Question: I am trying to select the cells that contain strings "NNN", "MG","FS","N","IG" etc. in Row 7 and Shift those cells down.
I got an error, also I didn't get the idea how to use multiple criteria ("NNN","MG","FS") for selection.

'''
Sub select_text_and_shiftdown()
Dim r As Range, v As Variant
Dim w1 As Worksheet
Set w1 = Sheets("Input")
w1.Activate
For Each r In Intersect(Range("7:7"), ActiveSheet.UsedRange)
v = r.Value
If InStr(v, "NNN") > 0 Then
r.Application.Selection.inset shift = xlDown
End If
Next r
End Sub
'''
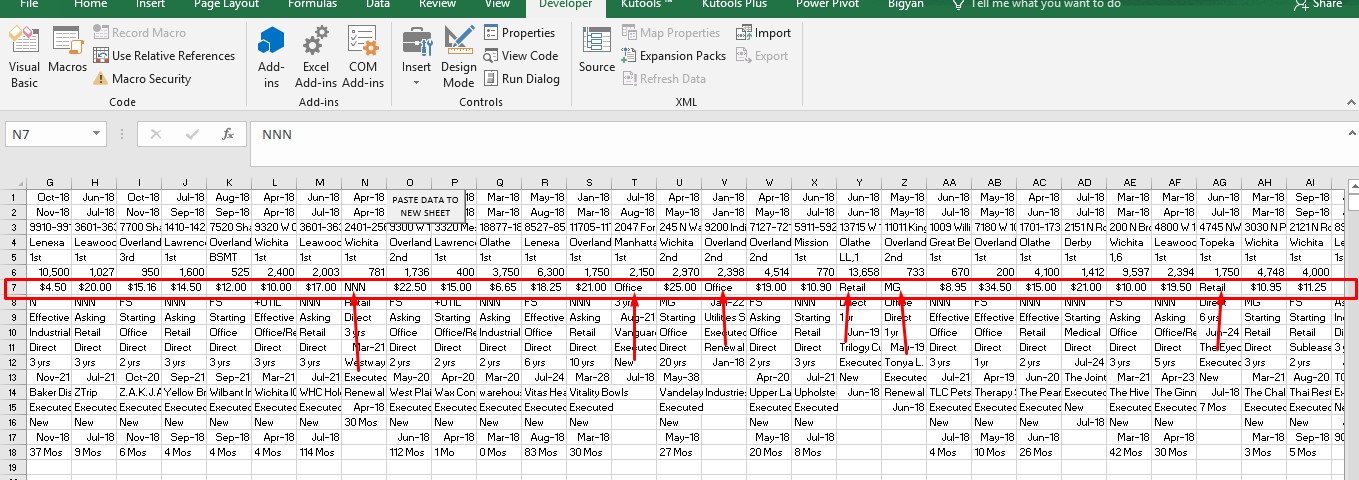
Answer: Welcome to SO. May try
'''
Sub select_text_and_shiftdown()
Dim r As Range, v As Variant
Dim w1 As Worksheet
Dim Chk As Variant
Dim i As Integer
Chk = Array("NNN", "MG", "FS", "N", "IG")
Set w1 = Sheets("Input")
w1.Activate
For Each r In Intersect(Range("7:7"), ActiveSheet.UsedRange)
v = r.Value
For i = LBound(Chk) To UBound(Chk)
If InStr(v, Chk(i)) > 0 Then
'r.Application.Selection.inset shift = xlDown
r.Insert xlShiftDown
Exit For
End If
Next i
Next r
End Sub
'''